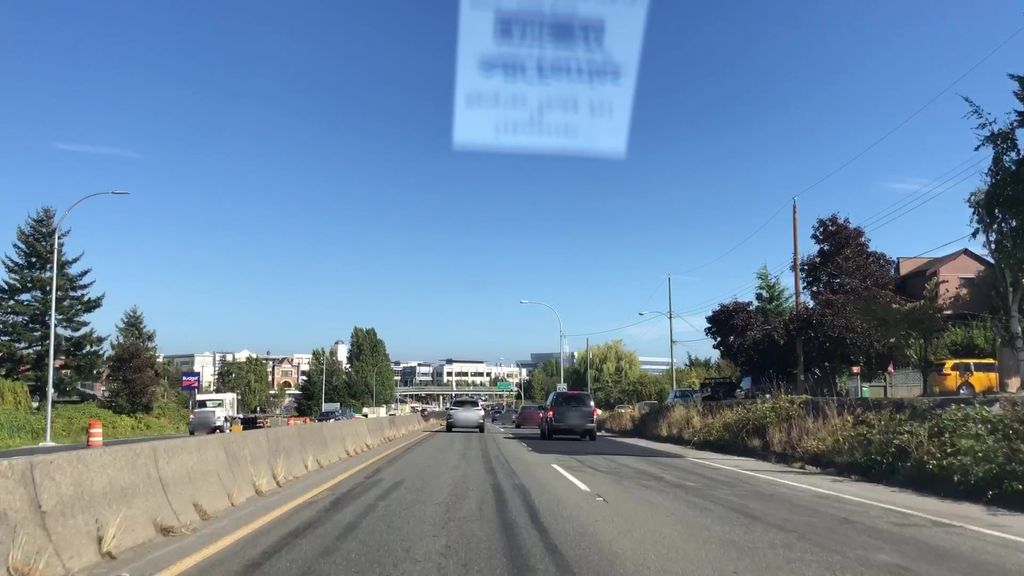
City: victoria